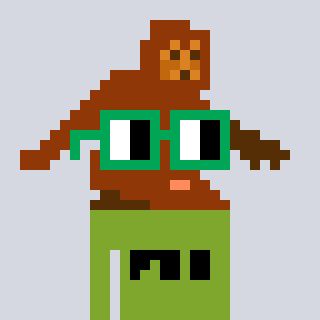
a pixel art character with square green glasses, a bigfoot-shaped head and a slimegreen-colored body on a cool background